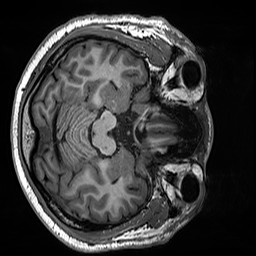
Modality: T1w
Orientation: axial
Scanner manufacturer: siemens
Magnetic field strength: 3 T
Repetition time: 2.5 s
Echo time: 0.00299 s